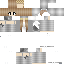
A female human skin with pale skin, wearing brown long hair dressed in a blue hoodie and black pants, featuring a closed mouth.